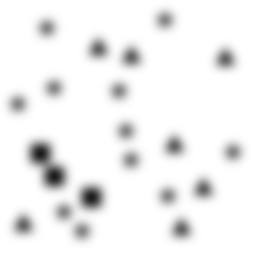
Squares: 3
Triangles: 7
Stars: 11
Total shapes: 21